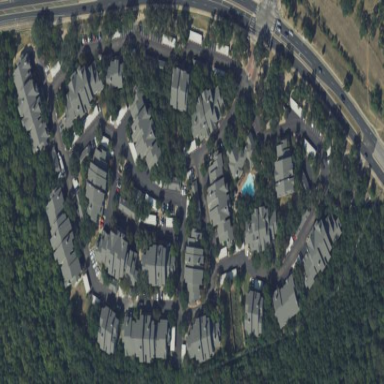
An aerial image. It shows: Residential area with apartments.